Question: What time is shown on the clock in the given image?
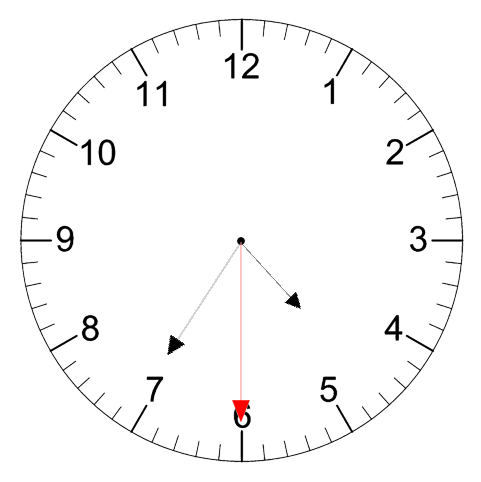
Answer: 04:35:30